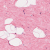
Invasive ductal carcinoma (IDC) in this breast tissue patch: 0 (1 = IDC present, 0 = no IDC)